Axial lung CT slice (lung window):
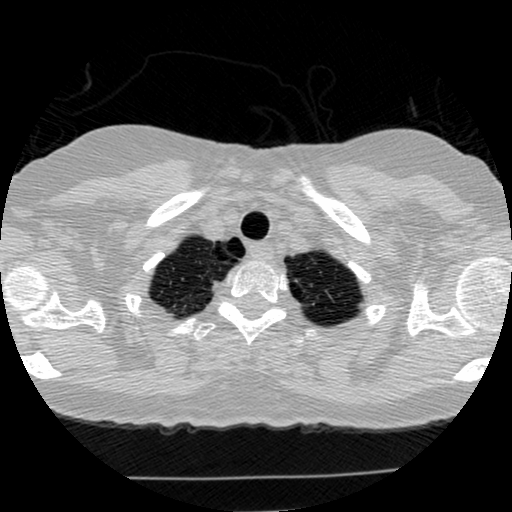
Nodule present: no